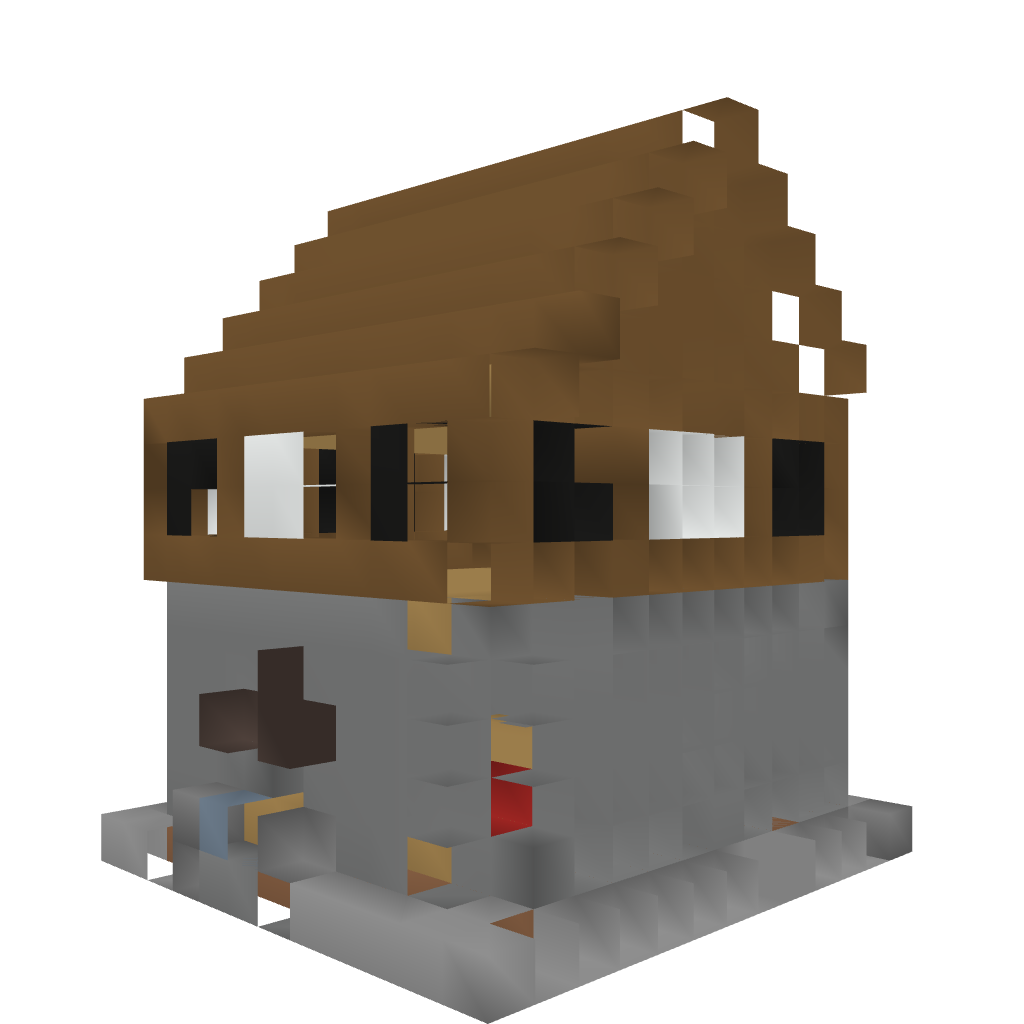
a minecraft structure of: Medieval Style House II